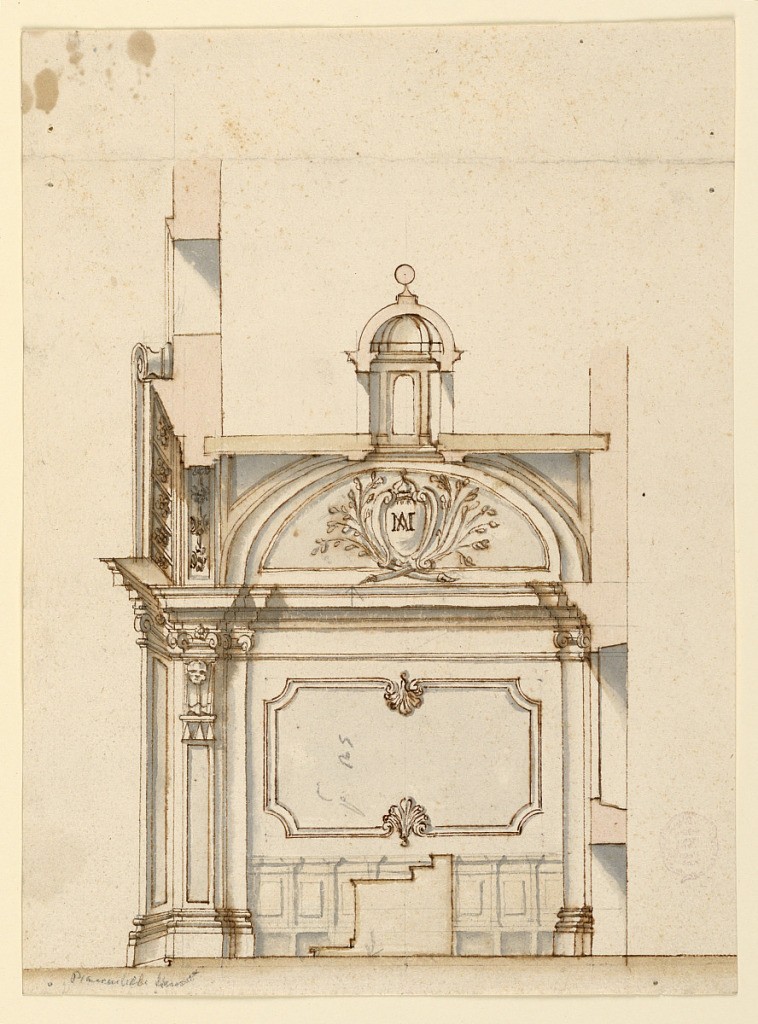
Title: Project for the decoration of a chapel
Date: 1700–1730
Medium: Black chalk, pen, ink, brush, and grey, brown and rose water colors on paper.
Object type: Drawing
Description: Vertical rectangle. A section is shown. The wall with a door and a window at right. A wall with an arch is at left. An altar stands in the middle of the room. A bench is at the backwall. A frame decorated the wall over it. The ceiling is vaulted and has a lantern in the middle. | The chapel is situated in a structure of a greater height.